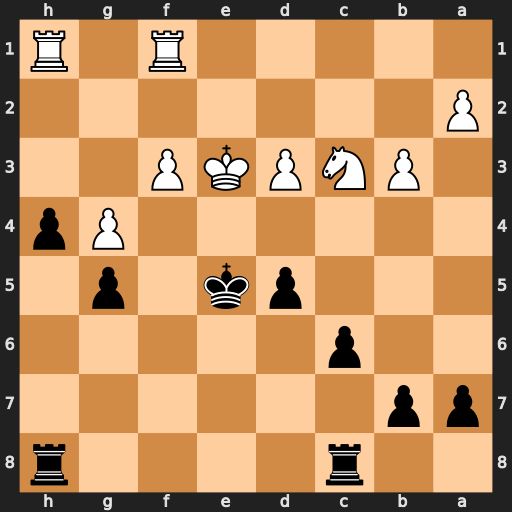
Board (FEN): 2r4r/pp6/2p5/3pk1p1/6Pp/1PNPKP2/P7/5R1R
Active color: b
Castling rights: -
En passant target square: -
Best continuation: d4+ Kf2 dxc3